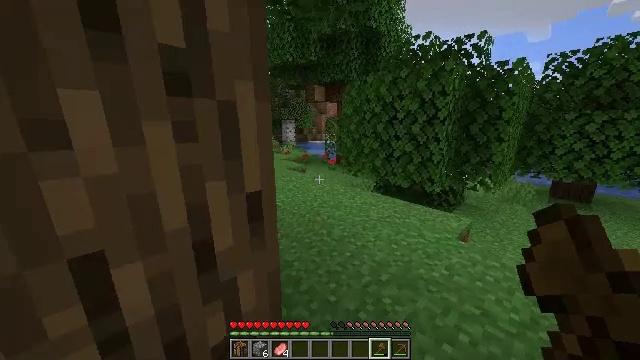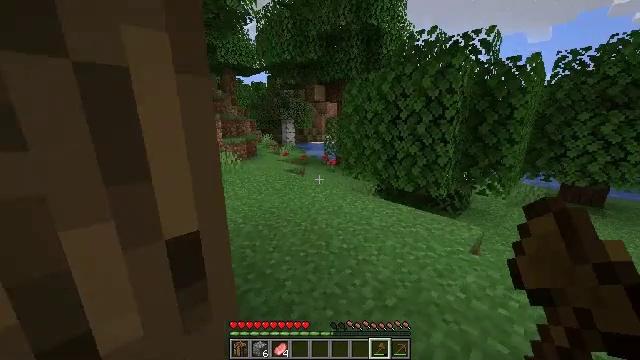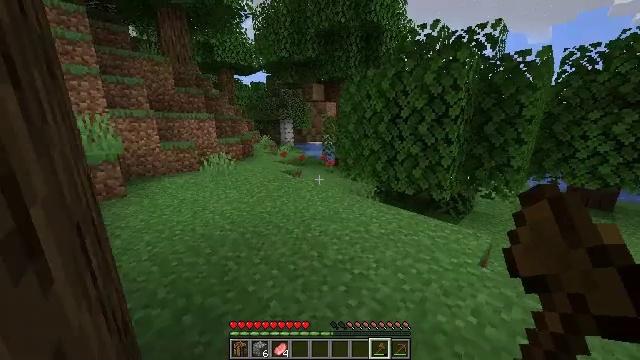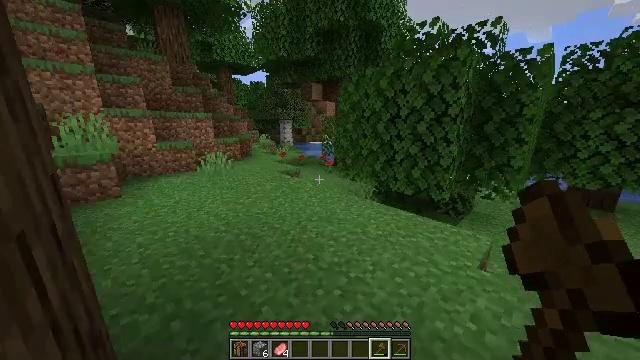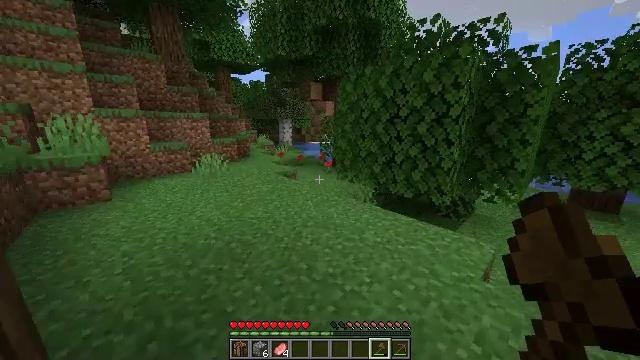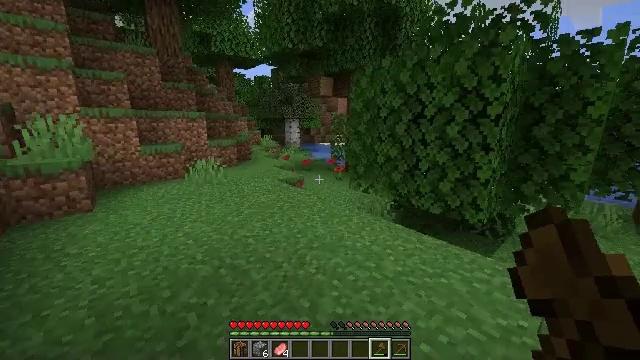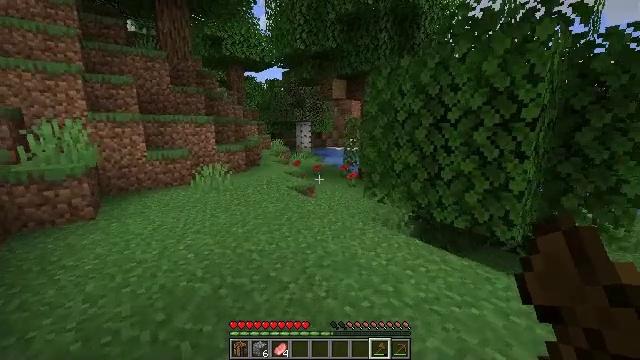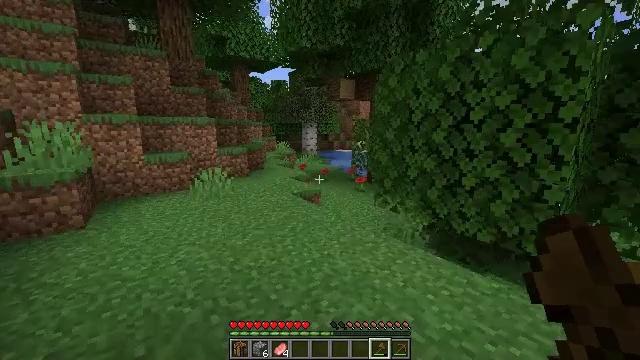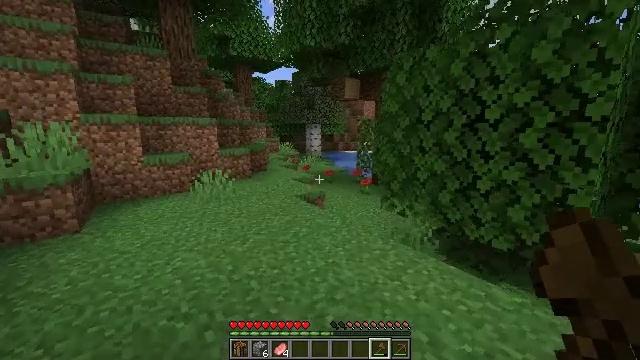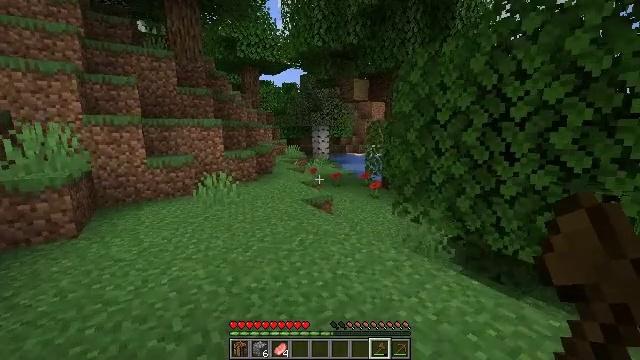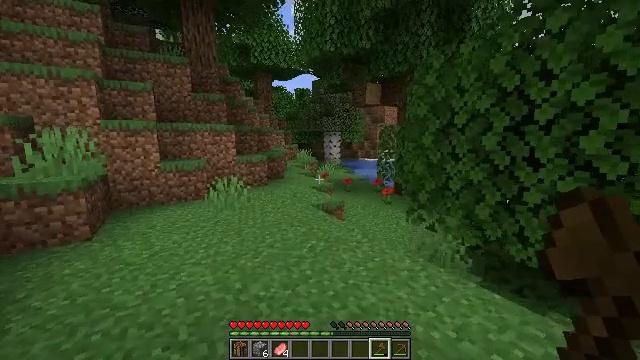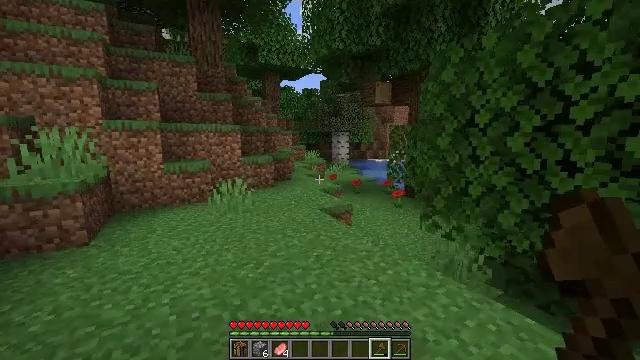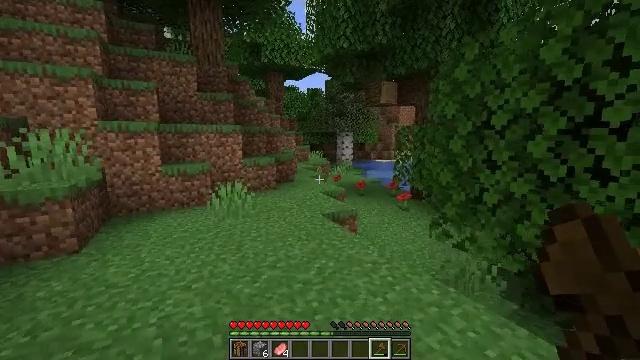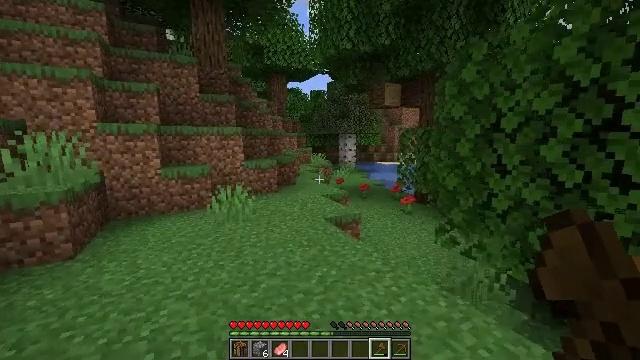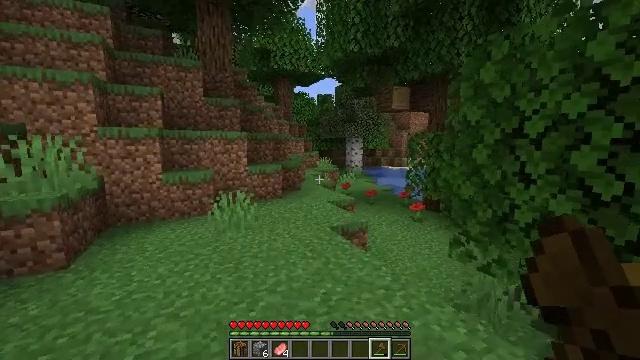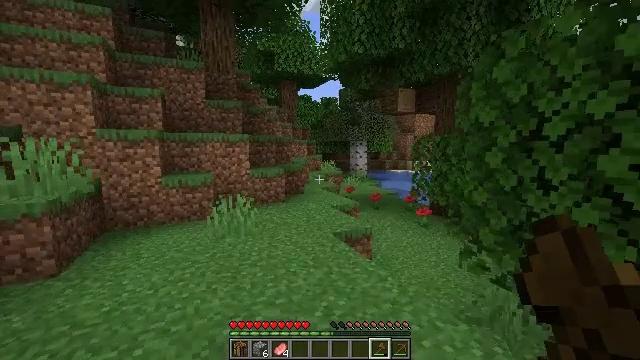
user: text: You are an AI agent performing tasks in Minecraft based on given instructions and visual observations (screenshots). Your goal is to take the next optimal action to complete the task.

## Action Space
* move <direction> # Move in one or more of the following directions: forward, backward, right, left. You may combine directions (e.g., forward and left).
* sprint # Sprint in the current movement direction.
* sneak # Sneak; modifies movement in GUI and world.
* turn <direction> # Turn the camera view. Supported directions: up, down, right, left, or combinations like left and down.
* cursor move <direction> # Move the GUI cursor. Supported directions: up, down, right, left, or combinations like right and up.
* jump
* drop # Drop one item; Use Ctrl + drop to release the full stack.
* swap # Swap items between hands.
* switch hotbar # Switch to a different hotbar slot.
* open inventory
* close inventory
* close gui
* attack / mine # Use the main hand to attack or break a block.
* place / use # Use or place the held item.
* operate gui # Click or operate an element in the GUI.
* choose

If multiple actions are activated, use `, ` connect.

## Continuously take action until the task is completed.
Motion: motion action
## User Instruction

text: Break the block to gather lily of the valley.
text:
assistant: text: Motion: move forward
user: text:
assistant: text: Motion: move forward
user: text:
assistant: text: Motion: move forward
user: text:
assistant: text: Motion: move forward
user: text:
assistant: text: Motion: move forward, turn left and up
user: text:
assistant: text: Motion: move forward, turn left and up
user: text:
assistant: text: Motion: move forward, turn left
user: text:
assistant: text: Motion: move forward
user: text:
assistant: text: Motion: move forward, turn left
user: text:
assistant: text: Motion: move forward, turn left and up
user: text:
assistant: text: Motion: move forward, turn left
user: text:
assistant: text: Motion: move forward
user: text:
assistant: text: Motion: move forward
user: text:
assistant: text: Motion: move forward, turn left
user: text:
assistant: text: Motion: move forward
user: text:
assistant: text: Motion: move forward
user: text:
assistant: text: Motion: move forward, turn left
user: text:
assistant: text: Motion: move forward, turn left and up
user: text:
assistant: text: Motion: move forward, turn left and up
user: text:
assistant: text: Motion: move forward, turn left and up
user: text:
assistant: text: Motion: move forward, turn left and up
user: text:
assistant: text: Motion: move forward
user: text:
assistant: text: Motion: move forward
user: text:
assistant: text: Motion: move forward
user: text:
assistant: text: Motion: move forward
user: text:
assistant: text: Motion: move forward
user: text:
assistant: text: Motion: move forward, turn left
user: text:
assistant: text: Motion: move forward, turn left
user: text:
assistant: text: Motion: move forward, turn left
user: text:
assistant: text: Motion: move forward, turn left